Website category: university
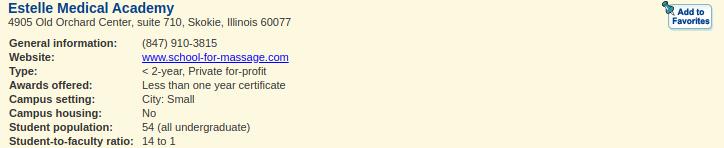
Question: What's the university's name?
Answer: Estelle Medical Academy

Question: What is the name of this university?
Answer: Estelle Medical Academy

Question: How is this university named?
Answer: Estelle Medical Academy

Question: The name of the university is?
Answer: Estelle Medical Academy

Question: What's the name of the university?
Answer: Estelle Medical Academy

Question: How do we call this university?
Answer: Estelle Medical Academy

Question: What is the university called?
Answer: Estelle Medical Academy

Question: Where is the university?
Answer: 4905 Old Orchard Center, suite 710, Skokie, Illinois 60077

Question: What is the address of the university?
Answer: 4905 Old Orchard Center, suite 710, Skokie, Illinois 60077

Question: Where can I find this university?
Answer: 4905 Old Orchard Center, suite 710, Skokie, Illinois 60077

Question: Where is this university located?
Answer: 4905 Old Orchard Center, suite 710, Skokie, Illinois 60077

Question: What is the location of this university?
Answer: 4905 Old Orchard Center, suite 710, Skokie, Illinois 60077

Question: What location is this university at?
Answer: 4905 Old Orchard Center, suite 710, Skokie, Illinois 60077

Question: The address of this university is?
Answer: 4905 Old Orchard Center, suite 710, Skokie, Illinois 60077

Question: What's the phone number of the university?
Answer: (847) 910-3815

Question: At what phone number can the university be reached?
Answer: (847) 910-3815

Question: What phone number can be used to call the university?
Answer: (847) 910-3815

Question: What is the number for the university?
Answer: (847) 910-3815

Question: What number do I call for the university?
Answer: (847) 910-3815

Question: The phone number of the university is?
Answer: (847) 910-3815

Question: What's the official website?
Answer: www.school-for-massage.com

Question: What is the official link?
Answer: www.school-for-massage.com

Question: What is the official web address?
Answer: www.school-for-massage.com

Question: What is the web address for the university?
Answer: www.school-for-massage.com

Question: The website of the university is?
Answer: www.school-for-massage.com

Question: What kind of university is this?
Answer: < 2-year, Private for-profit

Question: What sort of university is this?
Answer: < 2-year, Private for-profit

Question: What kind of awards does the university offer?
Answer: Less than one year certificate

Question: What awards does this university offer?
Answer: Less than one year certificate

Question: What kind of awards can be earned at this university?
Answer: Less than one year certificate

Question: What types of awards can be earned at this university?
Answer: Less than one year certificate

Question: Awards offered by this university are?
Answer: Less than one year certificate

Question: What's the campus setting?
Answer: City: Small

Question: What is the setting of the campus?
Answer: City: Small

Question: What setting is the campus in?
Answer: City: Small

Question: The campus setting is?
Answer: City: Small

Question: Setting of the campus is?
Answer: City: Small

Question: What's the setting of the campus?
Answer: City: Small

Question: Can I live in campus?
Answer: No

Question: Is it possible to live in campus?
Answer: No

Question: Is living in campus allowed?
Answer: No

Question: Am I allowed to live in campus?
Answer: No

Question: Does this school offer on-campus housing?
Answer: No

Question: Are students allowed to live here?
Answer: No

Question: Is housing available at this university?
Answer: No

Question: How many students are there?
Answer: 54 (all undergraduate)

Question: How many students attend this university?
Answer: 54 (all undergraduate)

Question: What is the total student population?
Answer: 54 (all undergraduate)

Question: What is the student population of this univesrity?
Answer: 54 (all undergraduate)

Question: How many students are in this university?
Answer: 54 (all undergraduate)

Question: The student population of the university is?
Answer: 54 (all undergraduate)

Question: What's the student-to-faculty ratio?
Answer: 14 to 1

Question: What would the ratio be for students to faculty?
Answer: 14 to 1

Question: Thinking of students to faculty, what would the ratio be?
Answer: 14 to 1

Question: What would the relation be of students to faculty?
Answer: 14 to 1

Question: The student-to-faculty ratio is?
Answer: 14 to 1

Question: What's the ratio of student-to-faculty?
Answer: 14 to 1

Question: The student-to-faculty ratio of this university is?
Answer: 14 to 1